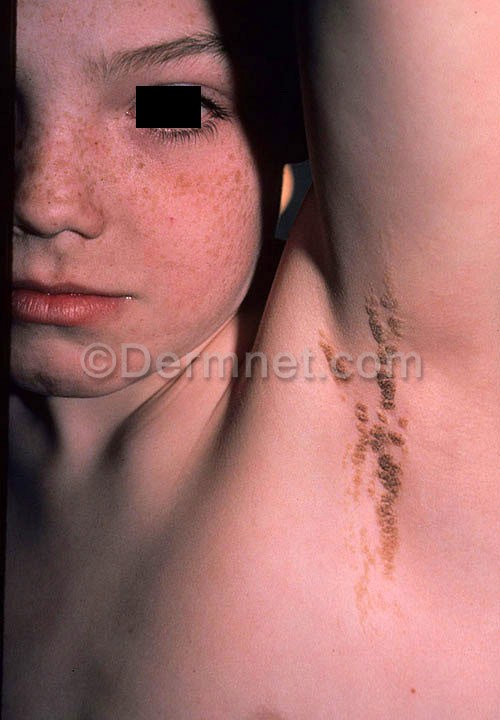
Disease: Seborrheic Keratoses and other Benign Tumors